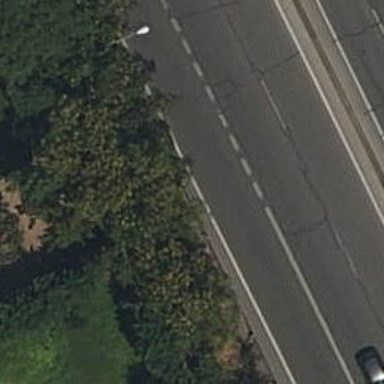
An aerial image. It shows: Asphalt trunk link road.